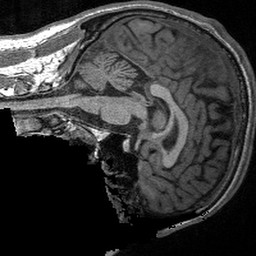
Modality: T1w
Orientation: sagittal
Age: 39
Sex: male